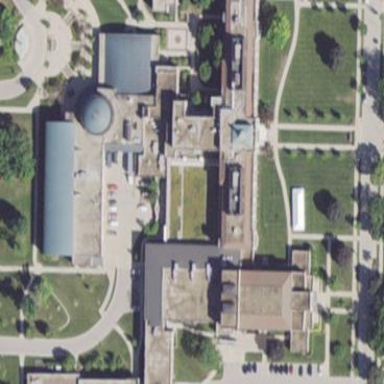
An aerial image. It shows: Part of university building.